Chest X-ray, PA view. Patient: 47 years old, sex F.
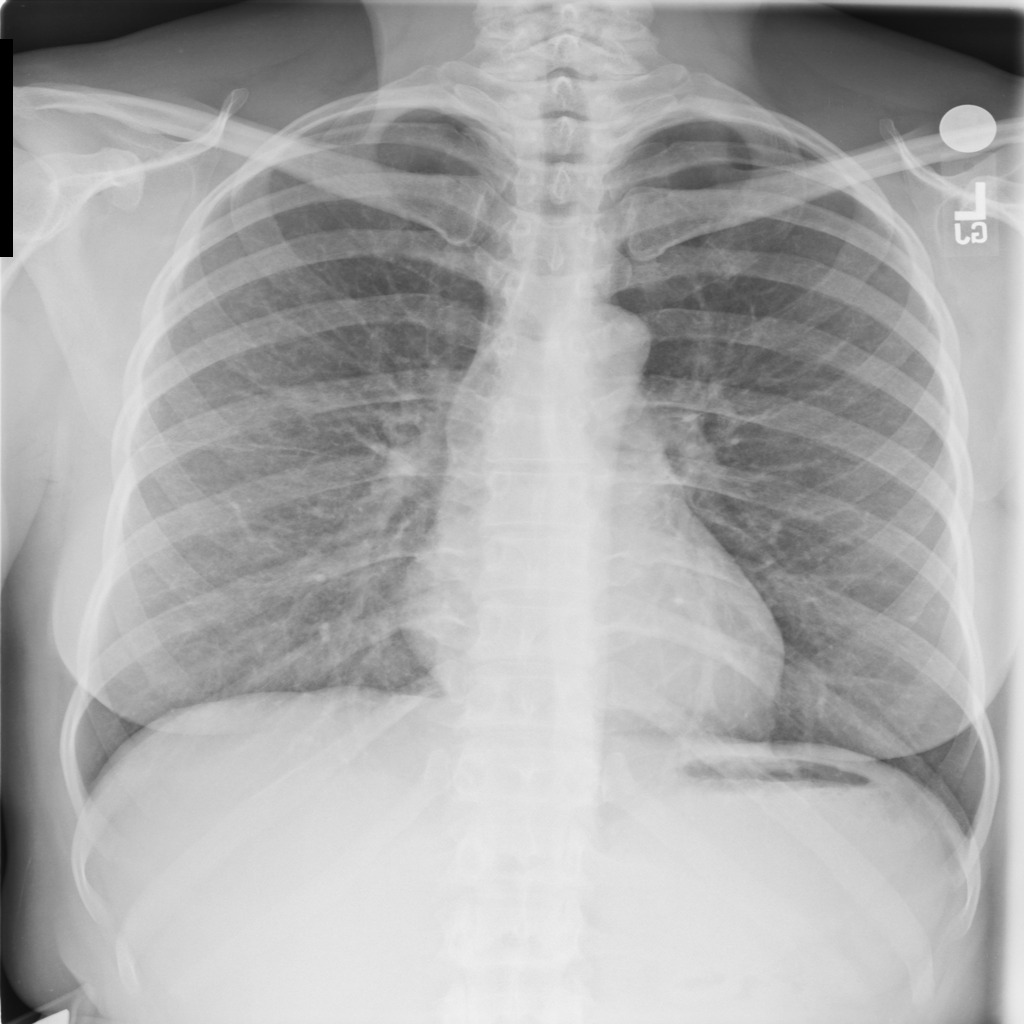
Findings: No Finding